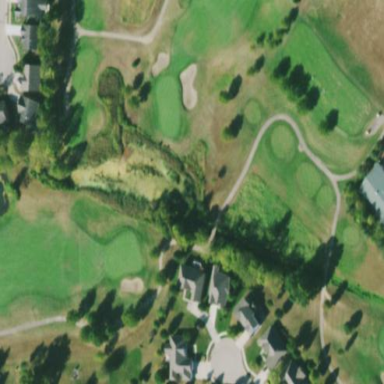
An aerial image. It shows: Water hazard on golf course. The hazard is natural water feature.